Question: I have this graph created with gnuplot
However the red line at the bottom seems like very straight due to the y-axis range although it is not (it should look like the blue one). How can make the range of the y-axis very fine grained (lots of ticks) so very small values of the red graph can be visible ? Hope I was clear thanks.
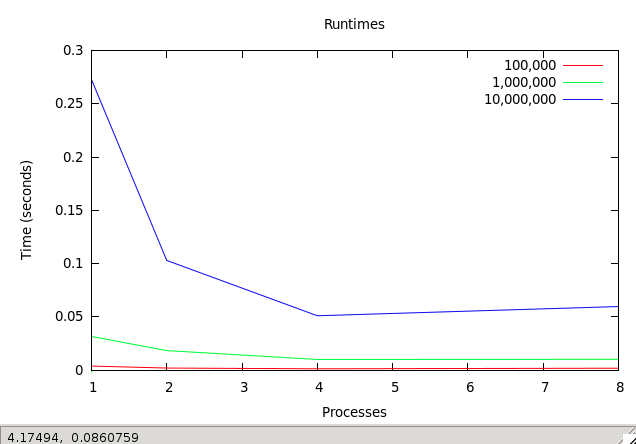
Answer: I can think of two possible solutions to your question.
1. Use a logarithmic scale with set logscale y. This would change the look of your plot quite a bit but you would still have all the data related to a single scale and it would most probably introduce a "higher resolution" to your red line.
2. Introduce a second y-axis like in this example.
As far as I know, it is not possible to increase the resolution only on a specific part of an axis. I think, this would lead to more confusion than it would do any good.